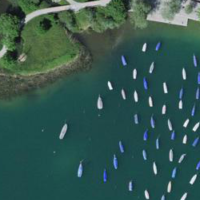
EUNIS habitat code: 14
Species observed at this site:
Tachybaptus ruficollis
Chroicocephalus ridibundus
Corvus corone
Podiceps cristatus
Gallinula chloropus
Cygnus olor
Fulica atra
Anas platyrhynchos
Milvus milvus
Aythya fuligula
Passer domesticus
Ciconia ciconia
Primula veris
Passer montanus
Columba palumbus